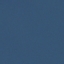
Label: SeaLake